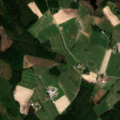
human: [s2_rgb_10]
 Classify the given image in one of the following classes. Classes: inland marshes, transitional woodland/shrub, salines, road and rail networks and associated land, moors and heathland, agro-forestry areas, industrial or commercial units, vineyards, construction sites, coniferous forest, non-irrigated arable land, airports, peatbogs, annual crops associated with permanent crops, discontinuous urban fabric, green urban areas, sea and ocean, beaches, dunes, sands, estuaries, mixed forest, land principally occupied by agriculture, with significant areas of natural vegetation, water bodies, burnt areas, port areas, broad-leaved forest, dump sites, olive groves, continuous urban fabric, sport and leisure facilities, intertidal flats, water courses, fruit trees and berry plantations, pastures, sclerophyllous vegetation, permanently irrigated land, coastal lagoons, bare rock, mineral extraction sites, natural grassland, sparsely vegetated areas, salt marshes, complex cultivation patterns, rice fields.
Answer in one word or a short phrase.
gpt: non-irrigated arable land, land principally occupied by agriculture, with significant areas of natural vegetation, coniferous forest, mixed forest, transitional woodland/shrub